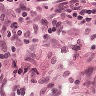
Metastatic tissue present: no